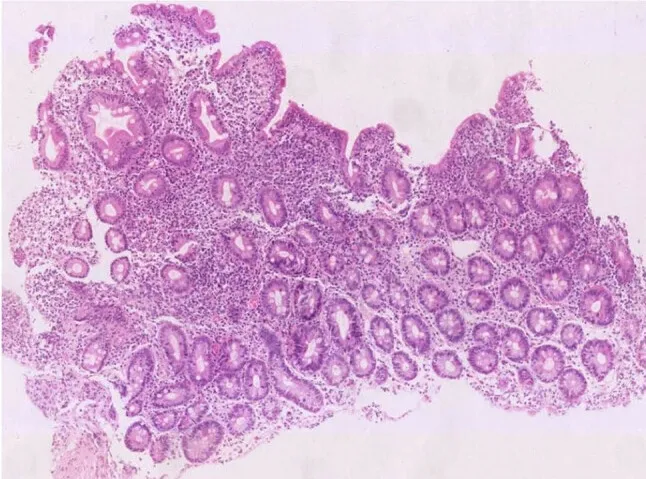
Histopathological findings in mucosal biopsies: (a) chronic inflammation of descending duodenum and villous blunting.
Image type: pathology (h&e)